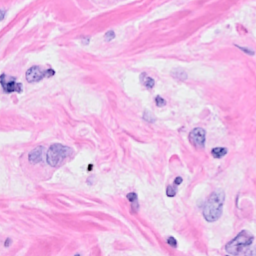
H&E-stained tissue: Breast